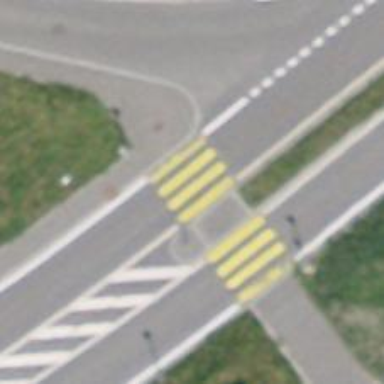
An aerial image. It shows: Marked road crossing.